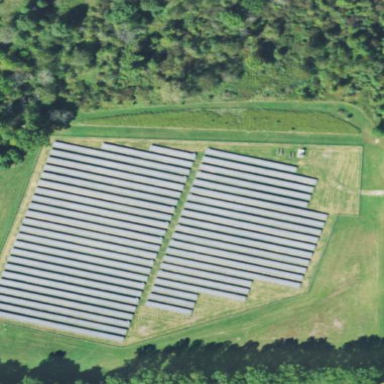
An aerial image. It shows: Solar power plant.